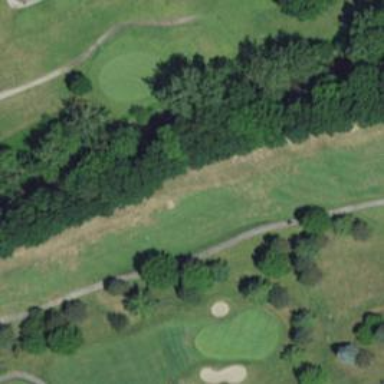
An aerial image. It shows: Golf fairway in the image.